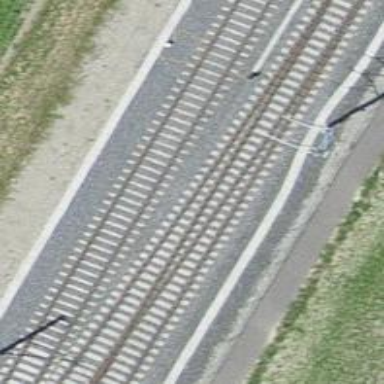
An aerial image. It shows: Railway siding with one electrified track and contact line for powering the train.